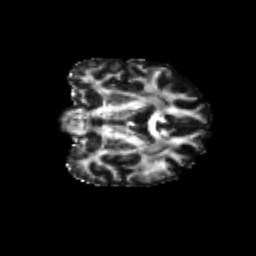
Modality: FA
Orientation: coronal
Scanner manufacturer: siemens
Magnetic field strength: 3 T
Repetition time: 9.2 s
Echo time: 0.084 s